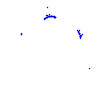
Particle: proton